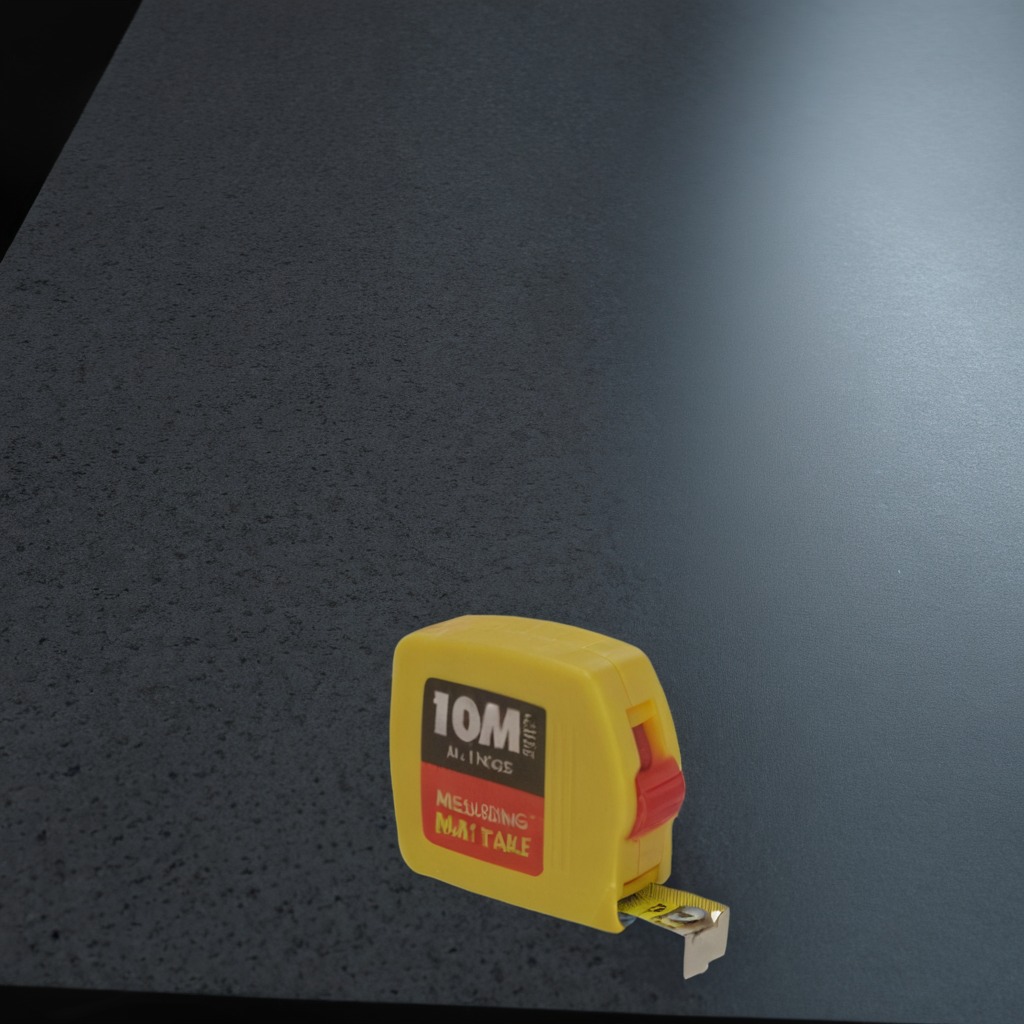
A measuring tape lies on a clean granite table inside a workshop at night dim ambient light soft shadows worn but